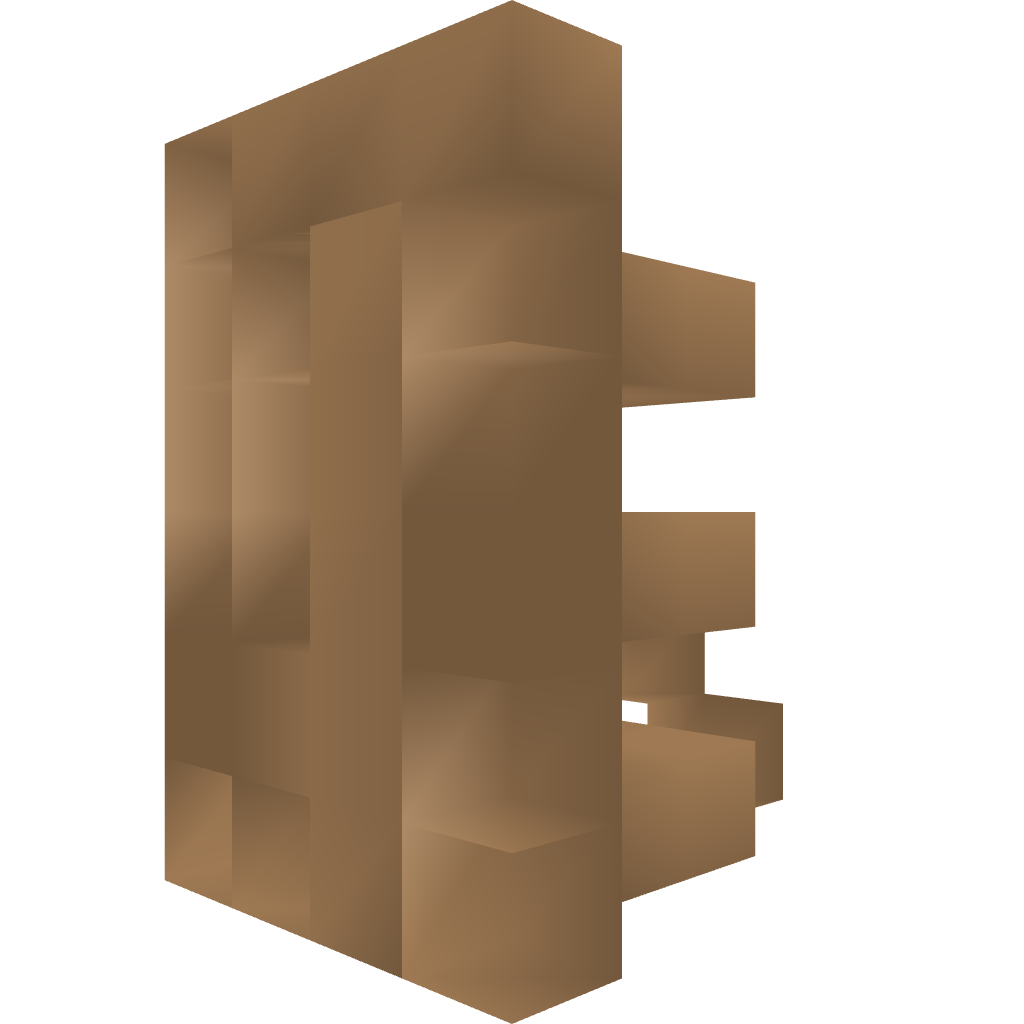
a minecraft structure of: low detail bad shape wood